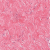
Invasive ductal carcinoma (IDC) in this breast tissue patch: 0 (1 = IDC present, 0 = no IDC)